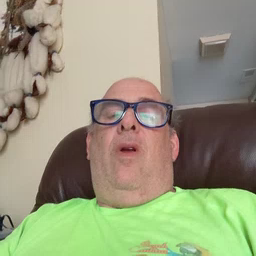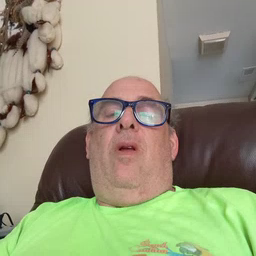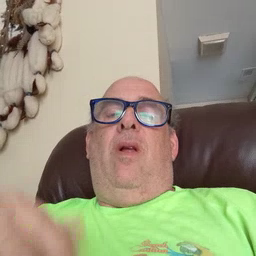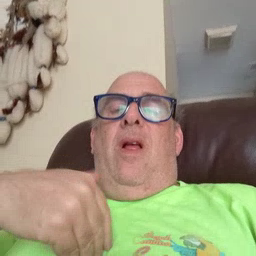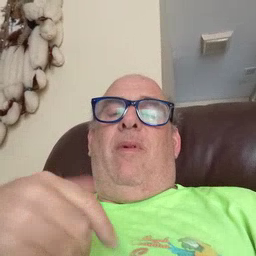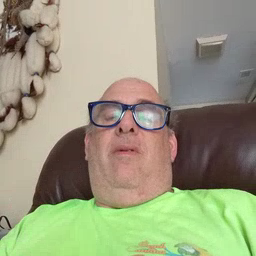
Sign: animal